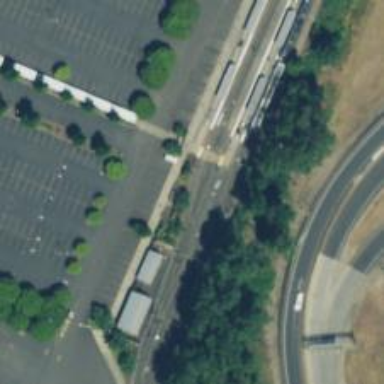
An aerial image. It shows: Light rail spur service with contact lines electrified.